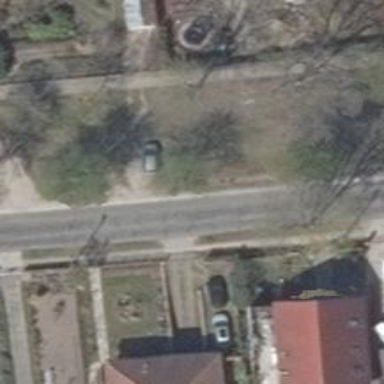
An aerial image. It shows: Sidewalk.